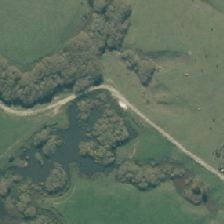
Land cover: grose_broom